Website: macys
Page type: payment
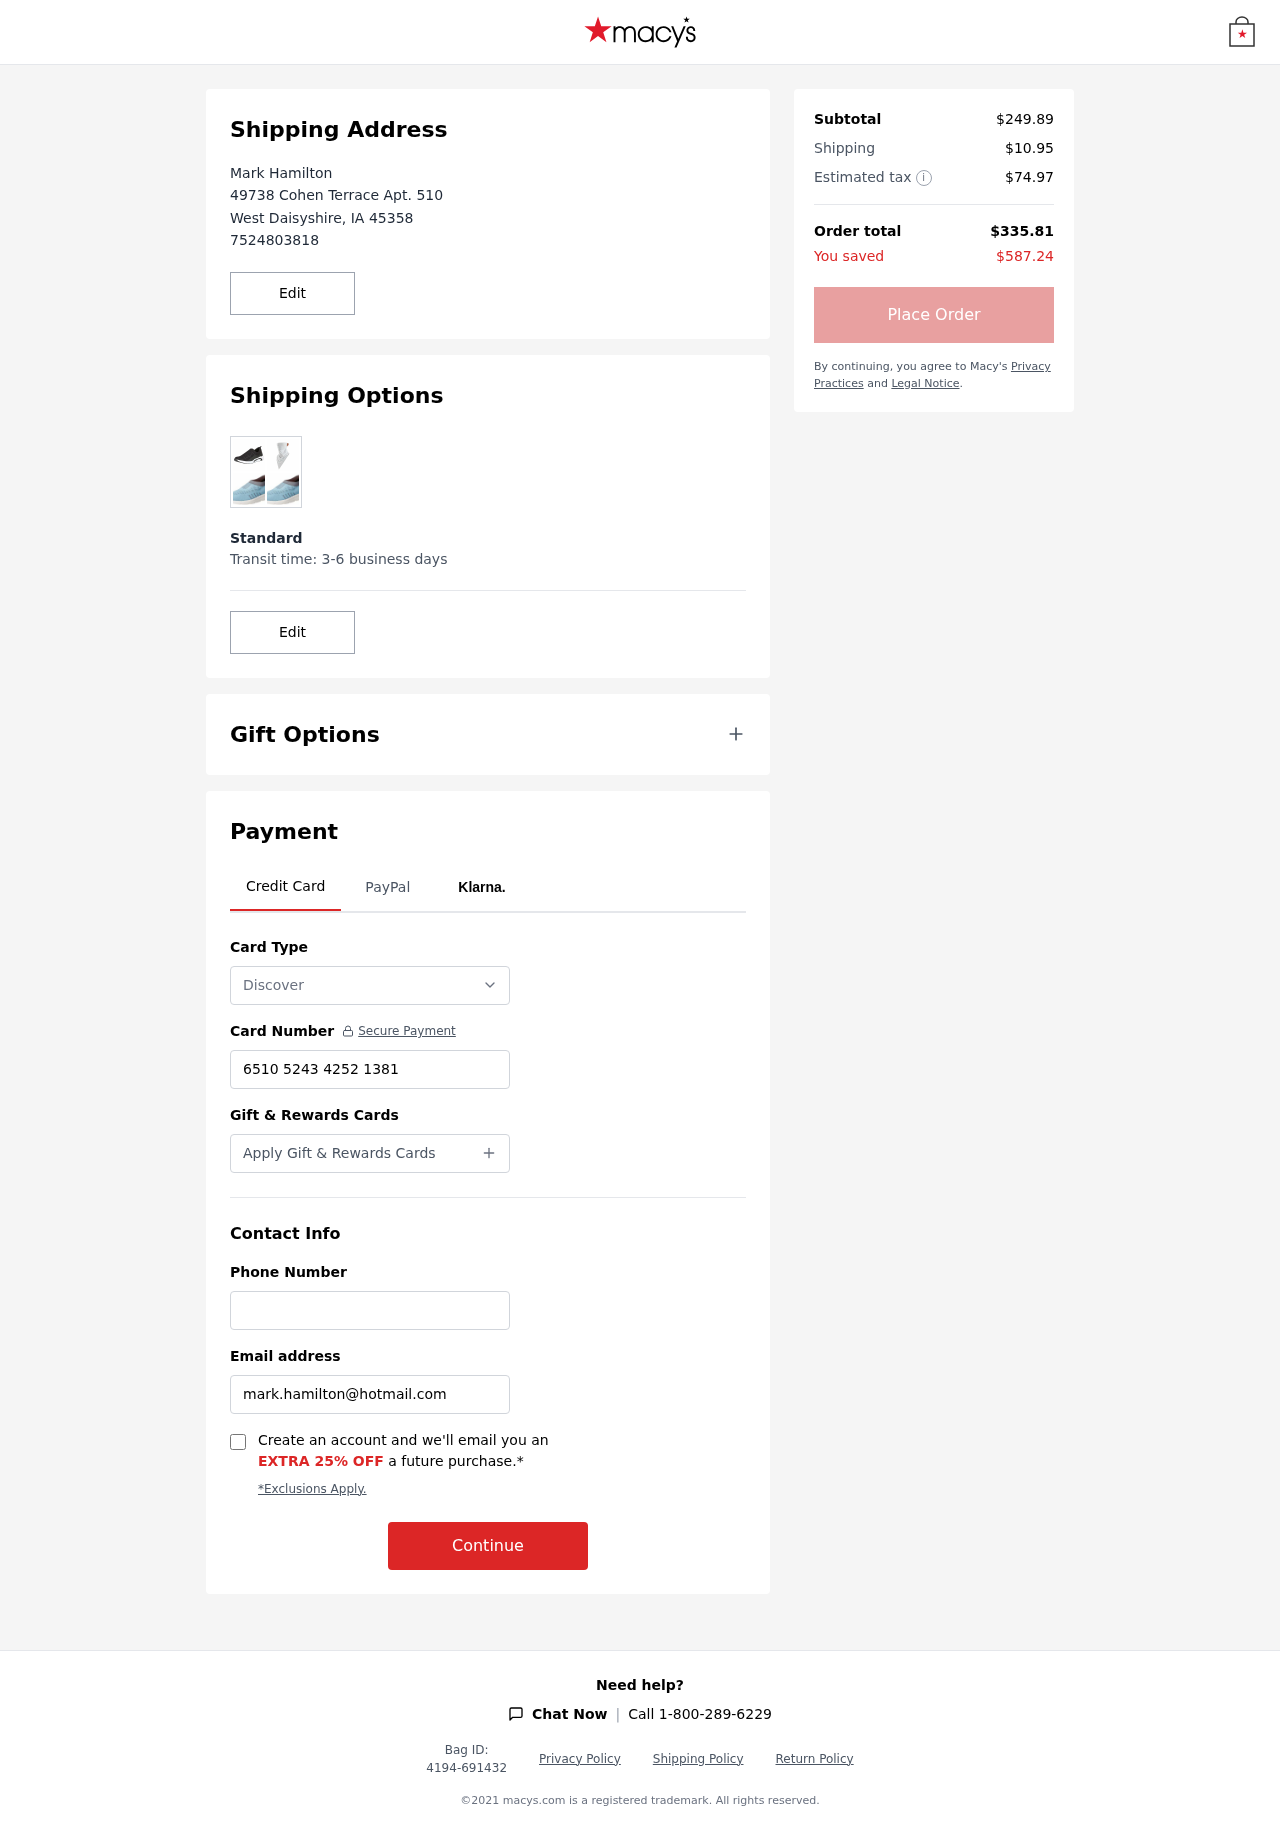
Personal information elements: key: PII_CARD_NUMBER
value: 6510 5243 4252 1381
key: PII_CARD_TYPE
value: Discover
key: PII_CITY
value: West Daisyshire
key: PII_EMAIL
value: mark.hamilton@hotmail.com
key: PII_FULLNAME
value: Mark Hamilton
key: PII_PHONE
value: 7524803818
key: PII_POSTCODE
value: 45358
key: PII_STATE_ABBR
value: IA
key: PII_STREET
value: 49738 Cohen Terrace Apt. 510
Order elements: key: ORDER_SUBTOTAL
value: $249.89
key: ORDER_SHIPPING_COST
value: $10.95
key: ORDER_TAX
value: $74.97
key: ORDER_TOTAL
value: $335.81
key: ORDER_SAVINGS
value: $587.24